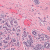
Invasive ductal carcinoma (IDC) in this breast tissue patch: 0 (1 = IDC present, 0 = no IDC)